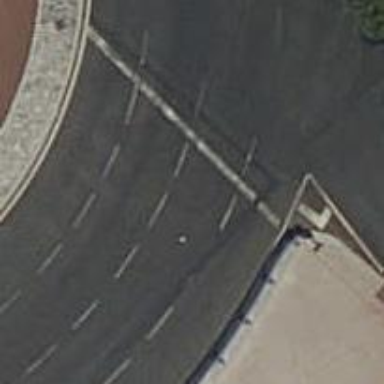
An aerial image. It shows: Road with traffic signals.